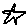
Label: star